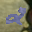
Label: 2